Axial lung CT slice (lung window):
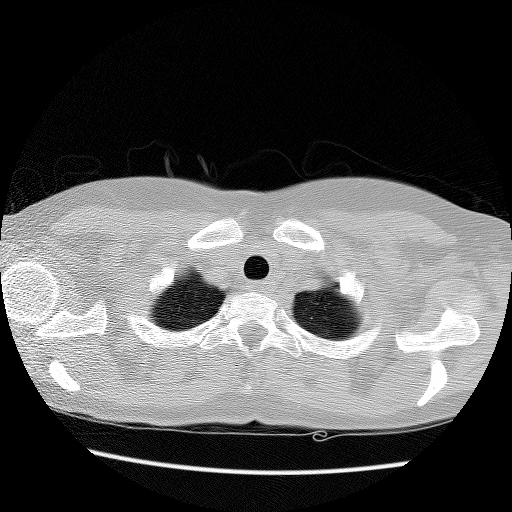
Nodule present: no